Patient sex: F
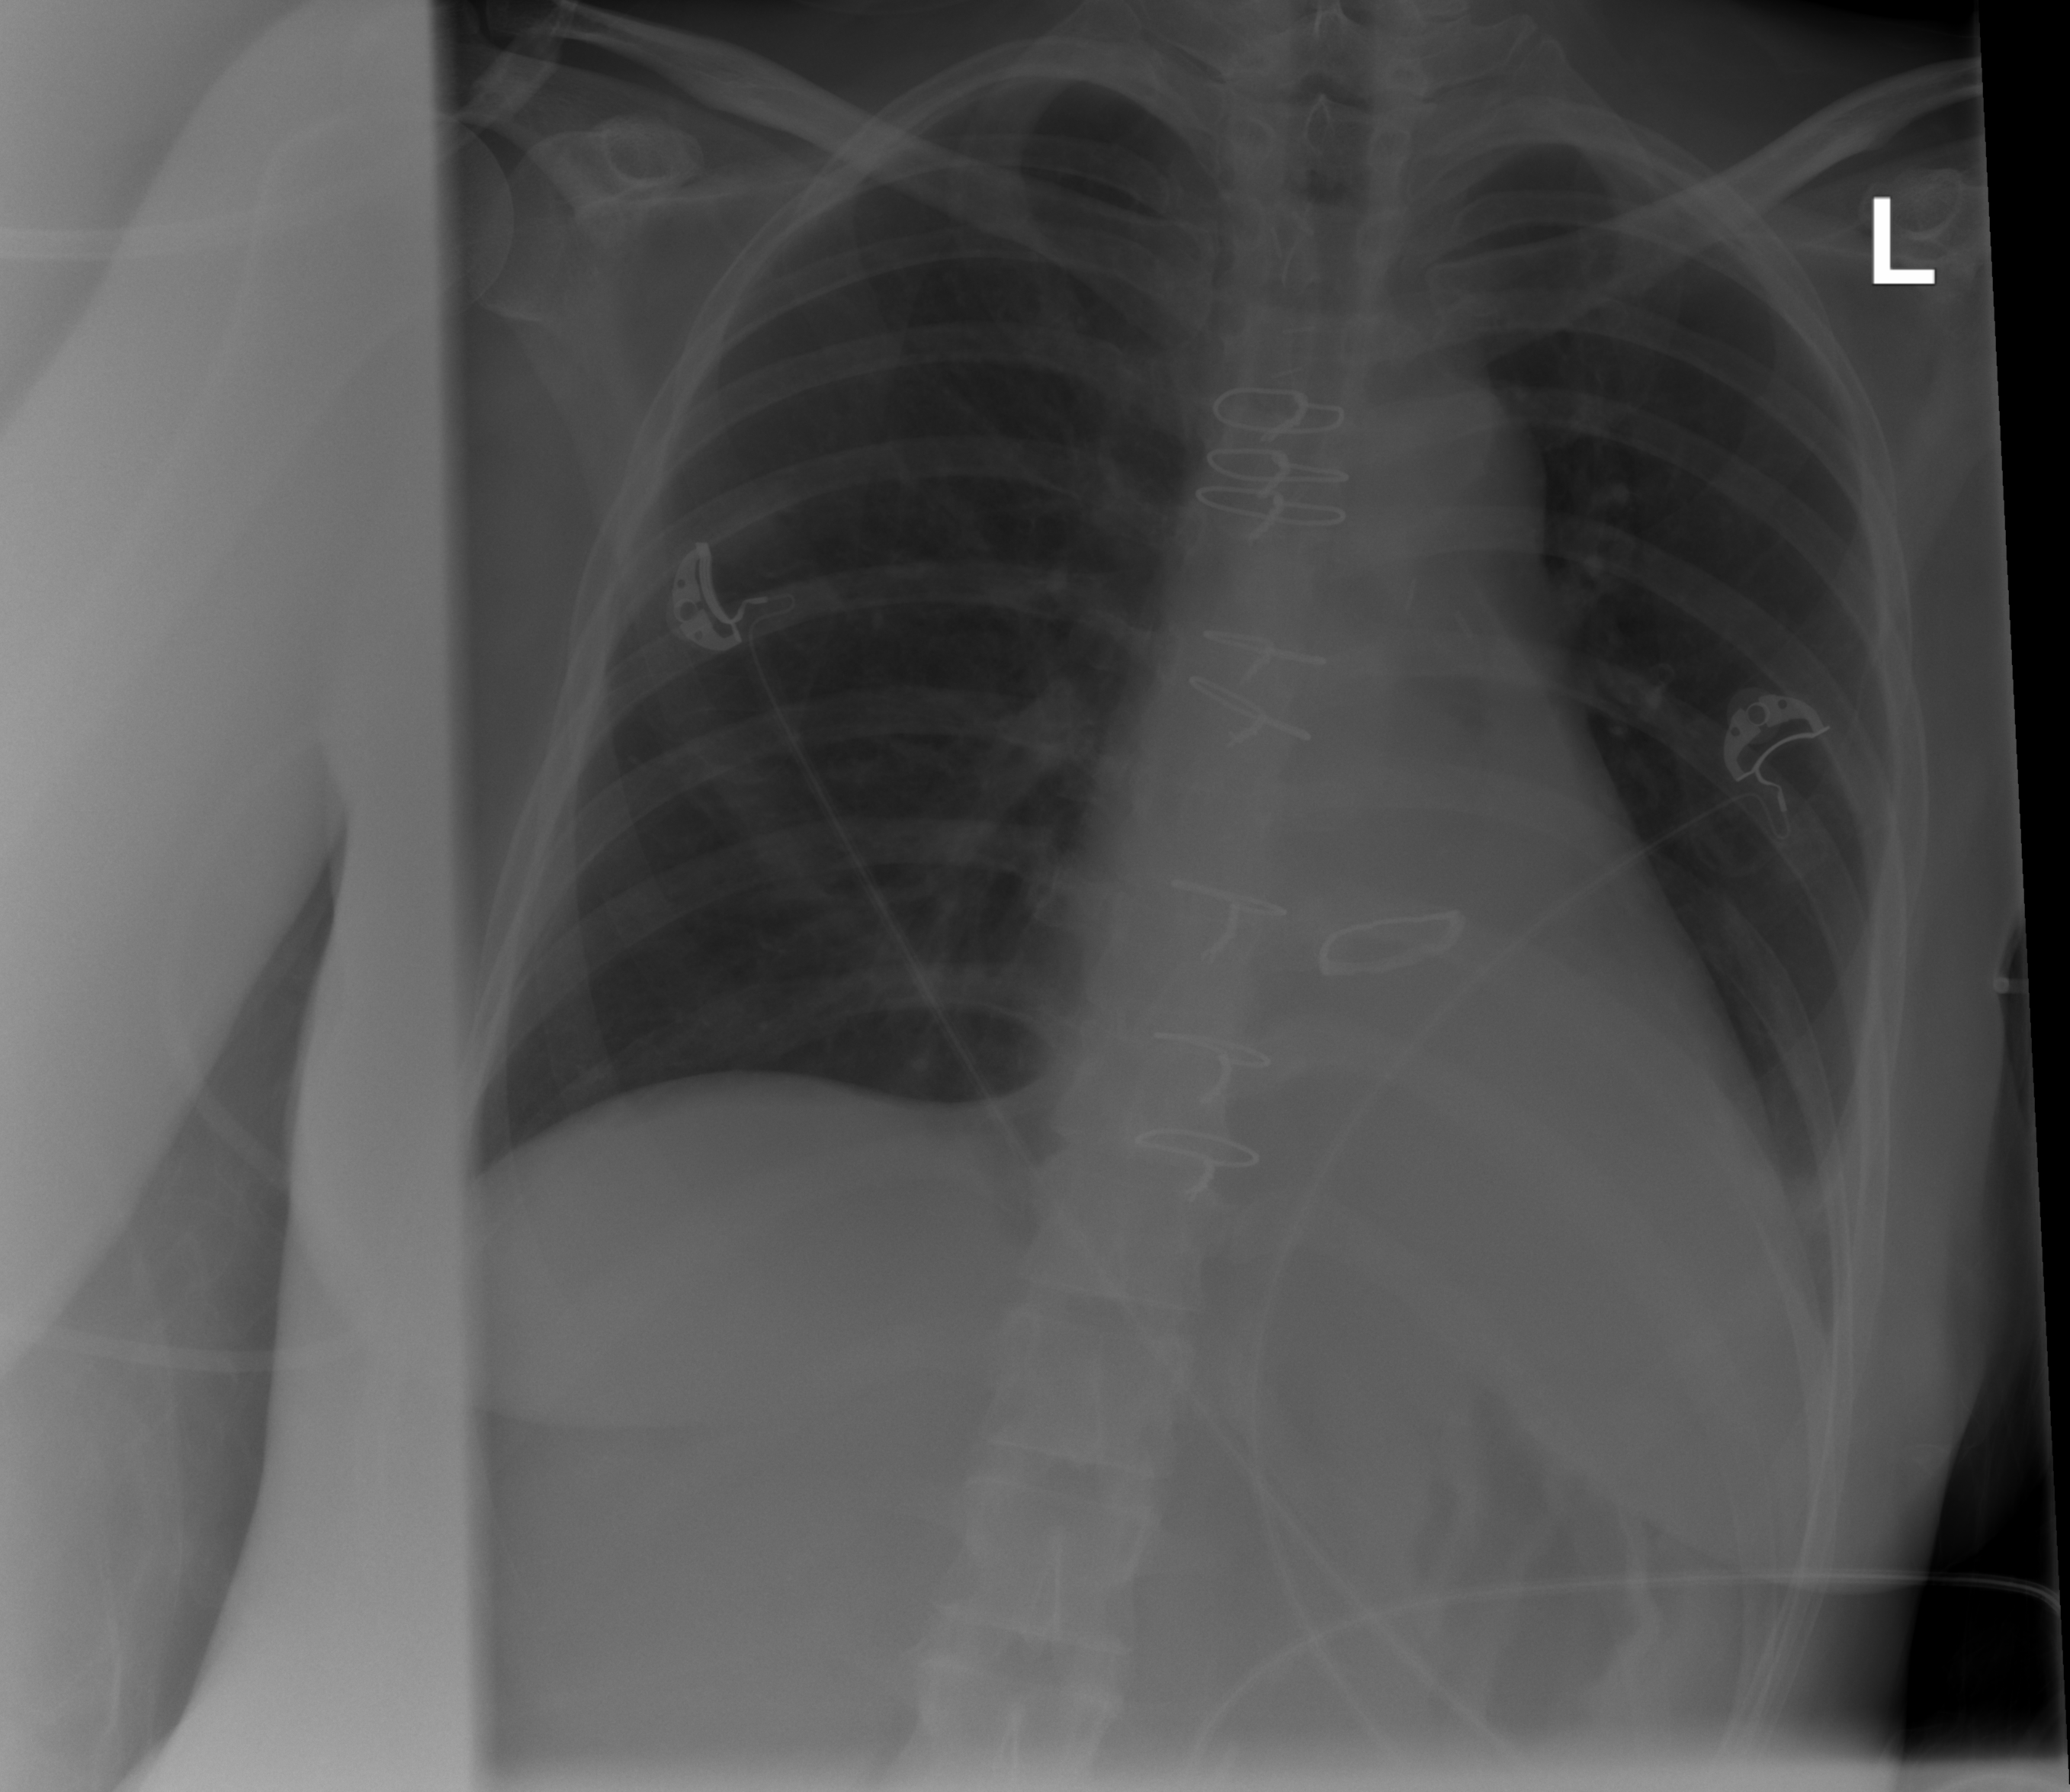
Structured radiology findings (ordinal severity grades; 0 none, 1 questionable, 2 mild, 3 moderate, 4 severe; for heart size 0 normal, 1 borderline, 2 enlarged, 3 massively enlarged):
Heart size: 2
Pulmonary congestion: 0
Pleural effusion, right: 0
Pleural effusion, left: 2
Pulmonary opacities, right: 0
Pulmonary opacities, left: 0
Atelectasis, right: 0
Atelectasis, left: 2